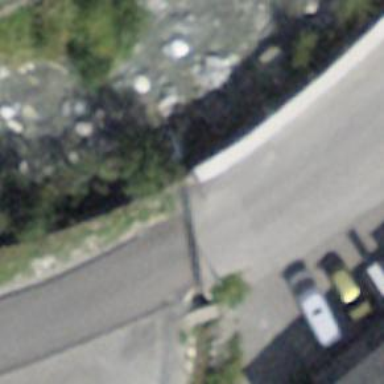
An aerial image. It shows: Lift gate barrier.